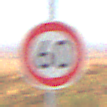
Verkehrszeichen: Geschwindigkeit60
Umgebung: Outdoor, Nature
Tageszeit: MorningAfternoon
Wetter: Clear
Licht: Natural
Jahreszeit: NotSpecified
Kontrast: HighContrast